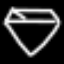
Label: diamond